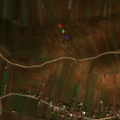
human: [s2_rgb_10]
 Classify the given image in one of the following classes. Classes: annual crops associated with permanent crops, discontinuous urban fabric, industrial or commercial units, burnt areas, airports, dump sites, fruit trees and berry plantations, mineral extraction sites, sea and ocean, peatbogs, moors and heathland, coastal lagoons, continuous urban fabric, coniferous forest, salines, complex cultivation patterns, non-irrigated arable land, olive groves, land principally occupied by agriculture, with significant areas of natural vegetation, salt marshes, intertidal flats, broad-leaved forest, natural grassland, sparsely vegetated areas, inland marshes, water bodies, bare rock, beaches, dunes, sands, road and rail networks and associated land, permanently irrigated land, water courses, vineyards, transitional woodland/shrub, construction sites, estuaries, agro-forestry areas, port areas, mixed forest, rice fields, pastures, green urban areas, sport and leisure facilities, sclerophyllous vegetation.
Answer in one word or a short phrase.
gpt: discontinuous urban fabric, non-irrigated arable land